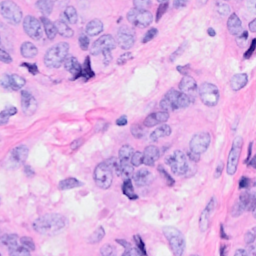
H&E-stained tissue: Breast